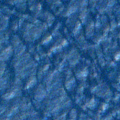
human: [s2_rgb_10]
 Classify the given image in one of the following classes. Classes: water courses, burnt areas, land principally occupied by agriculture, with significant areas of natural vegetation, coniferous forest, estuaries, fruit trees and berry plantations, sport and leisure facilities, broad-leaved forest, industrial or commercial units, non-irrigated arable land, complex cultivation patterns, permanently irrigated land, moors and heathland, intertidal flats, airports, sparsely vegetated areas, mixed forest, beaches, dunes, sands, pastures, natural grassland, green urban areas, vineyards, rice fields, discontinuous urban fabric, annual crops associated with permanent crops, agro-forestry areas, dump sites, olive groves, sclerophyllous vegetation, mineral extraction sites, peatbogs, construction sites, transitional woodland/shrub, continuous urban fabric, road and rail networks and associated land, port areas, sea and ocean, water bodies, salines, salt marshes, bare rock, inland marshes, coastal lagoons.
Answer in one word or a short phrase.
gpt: sea and ocean